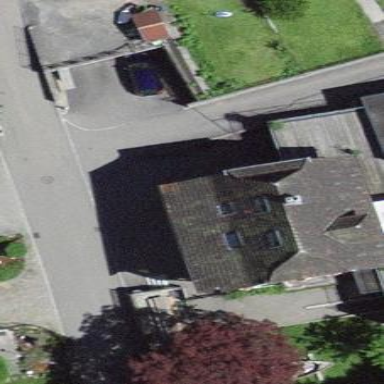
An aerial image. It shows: Residential building.